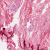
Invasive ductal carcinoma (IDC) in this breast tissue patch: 0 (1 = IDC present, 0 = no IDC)